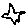
Label: star